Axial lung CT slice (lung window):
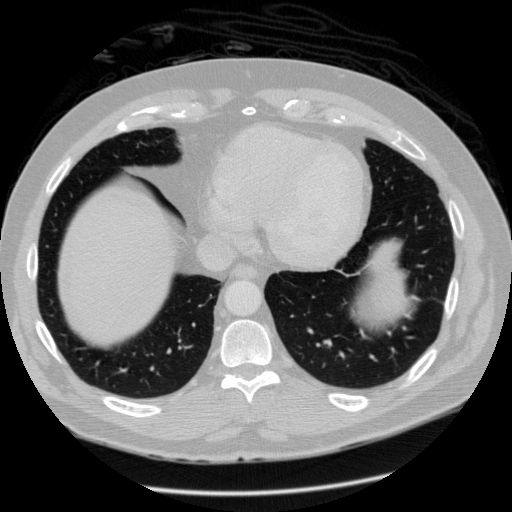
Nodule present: no